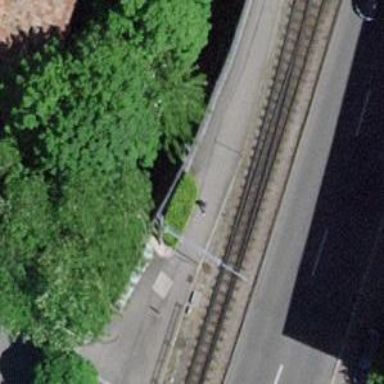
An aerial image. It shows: Railway switch.